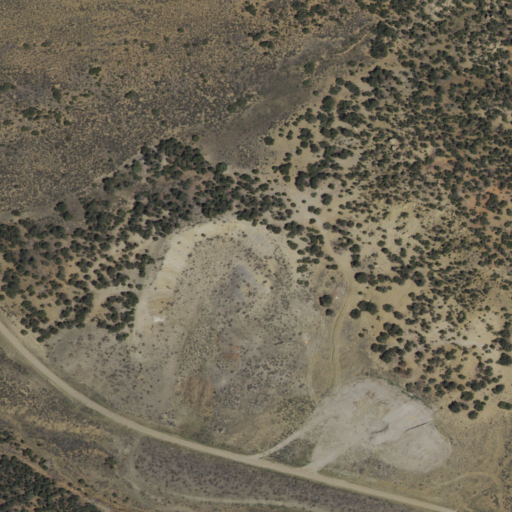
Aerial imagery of mountain in New Mexico named Knife Hill containing shrub, evergreen forest, low intensity development, open development, and medium intensity development